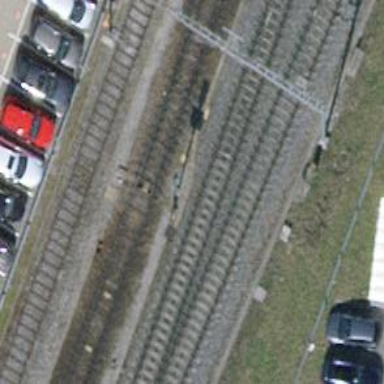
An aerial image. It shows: Railway switch.